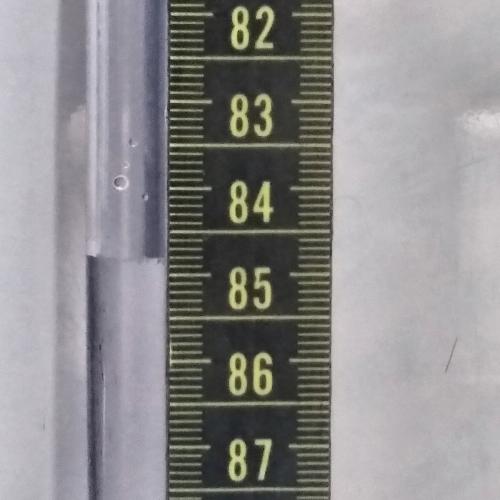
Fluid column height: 84.8 cm